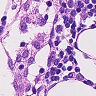
Metastatic tissue present: no